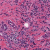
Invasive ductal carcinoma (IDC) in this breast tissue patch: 1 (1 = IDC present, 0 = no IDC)